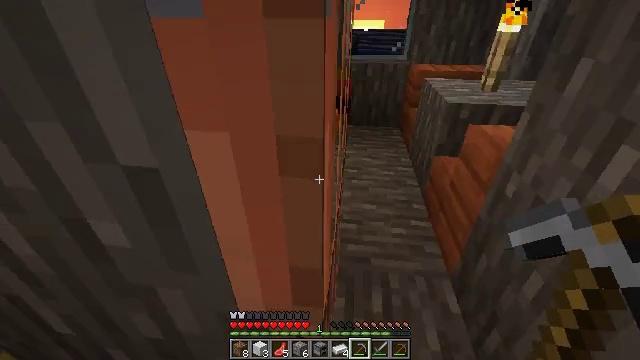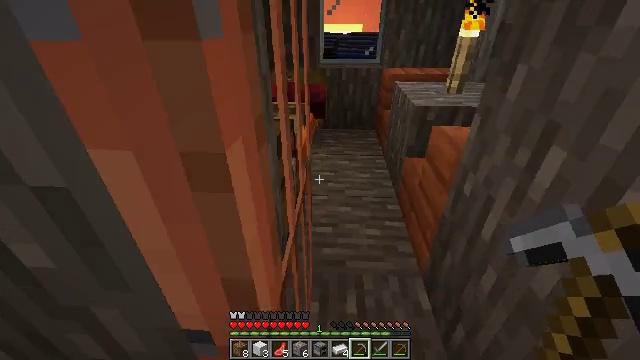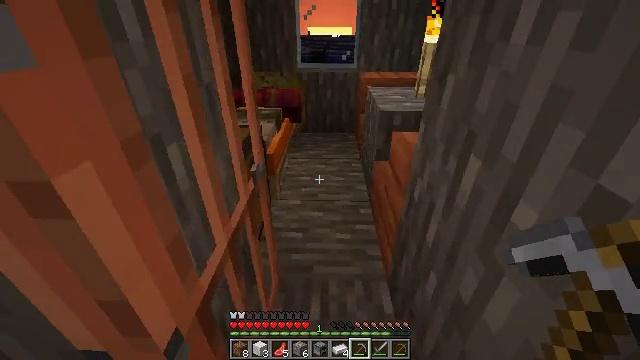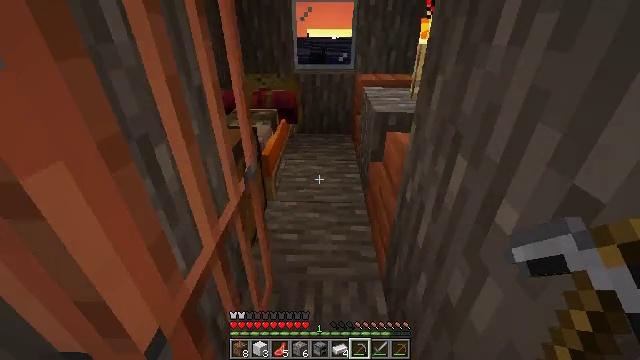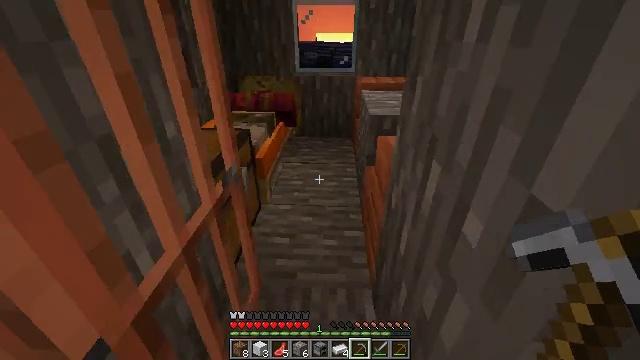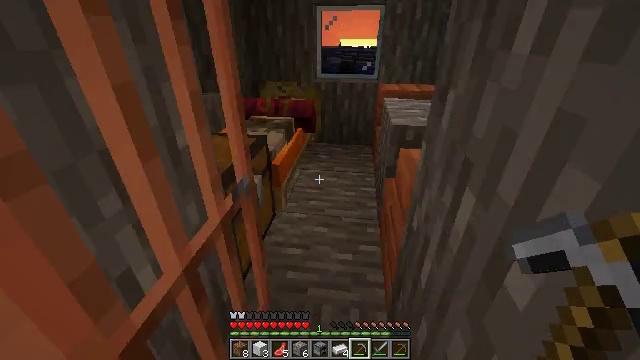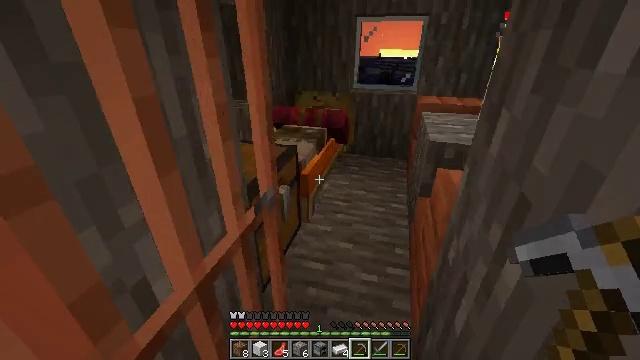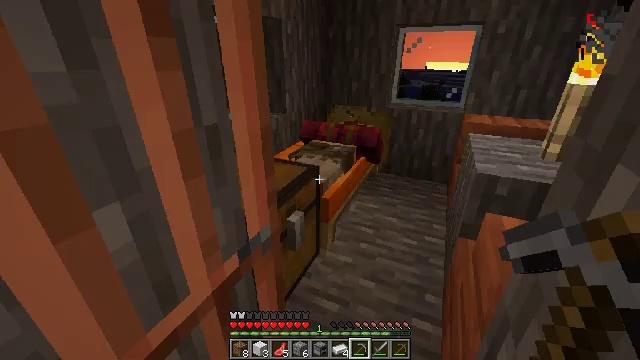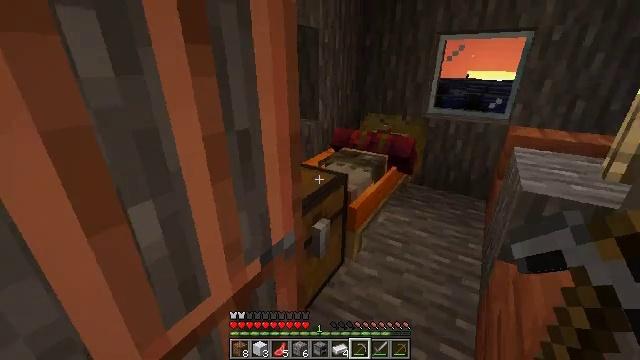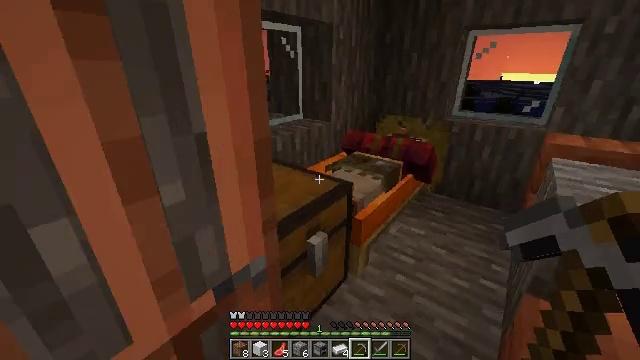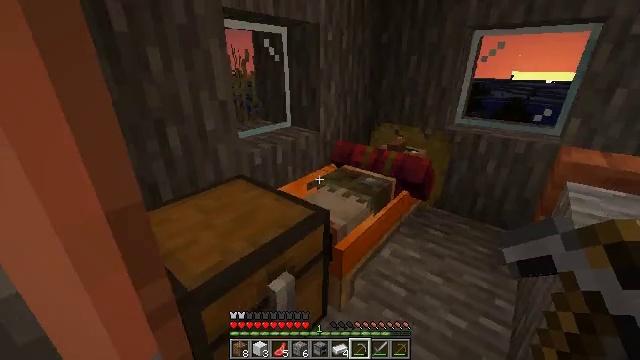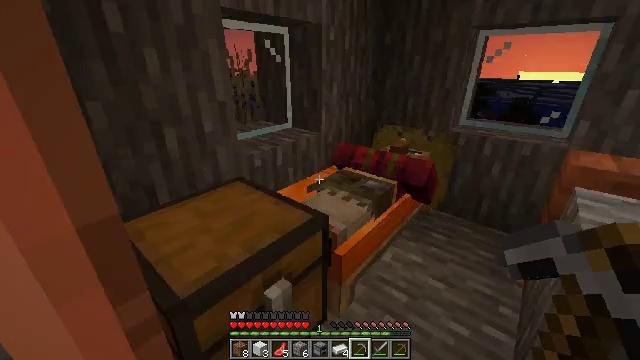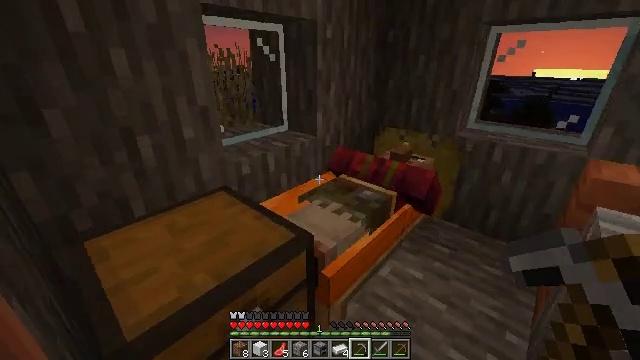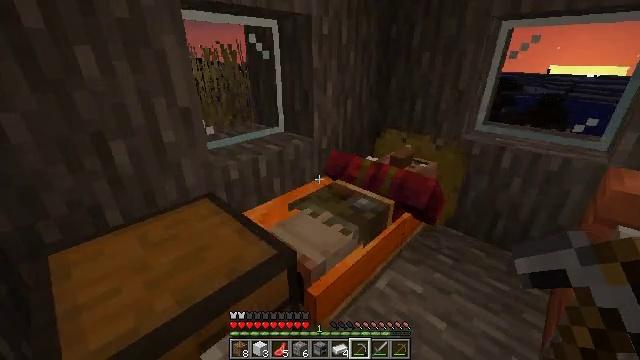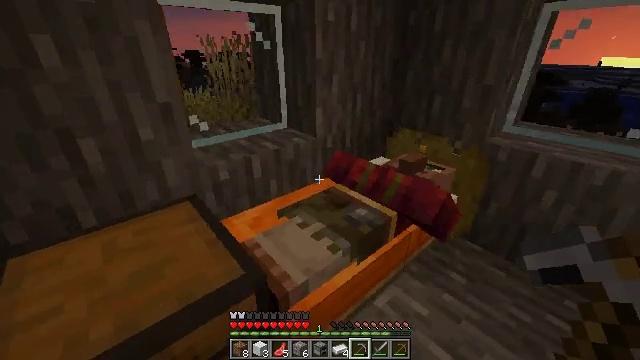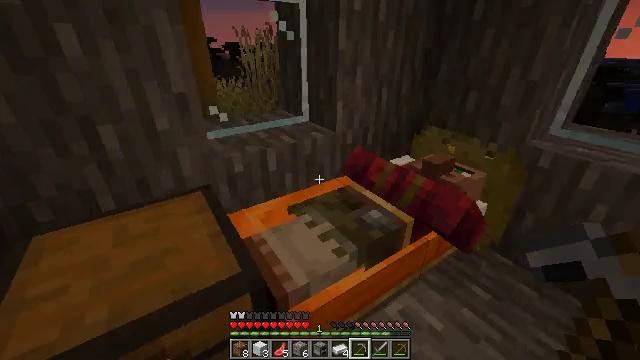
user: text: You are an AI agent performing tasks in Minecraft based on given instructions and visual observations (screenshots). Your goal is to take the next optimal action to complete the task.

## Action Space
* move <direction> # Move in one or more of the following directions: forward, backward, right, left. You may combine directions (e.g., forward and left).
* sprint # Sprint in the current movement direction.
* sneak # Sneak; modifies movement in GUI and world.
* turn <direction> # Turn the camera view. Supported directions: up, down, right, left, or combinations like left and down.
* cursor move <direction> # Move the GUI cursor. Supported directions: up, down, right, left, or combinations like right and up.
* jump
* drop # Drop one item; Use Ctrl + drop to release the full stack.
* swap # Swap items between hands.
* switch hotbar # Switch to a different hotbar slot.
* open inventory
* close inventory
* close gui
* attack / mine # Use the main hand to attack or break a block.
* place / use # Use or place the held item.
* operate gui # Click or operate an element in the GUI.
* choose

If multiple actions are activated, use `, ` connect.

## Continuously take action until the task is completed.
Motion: motion action
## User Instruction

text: Attack the orange bed to pick it up.
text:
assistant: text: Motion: move right, turn right
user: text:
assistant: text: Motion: move right, turn right
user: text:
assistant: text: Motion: move right
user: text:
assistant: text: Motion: move forward and move right, turn left
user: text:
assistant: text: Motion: move forward and move right, turn left
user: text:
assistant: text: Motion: move forward and move right, turn left and up
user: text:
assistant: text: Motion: move forward and move right, turn left and up
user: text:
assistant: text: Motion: move forward and move right, turn left and up
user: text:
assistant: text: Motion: move forward and move right, turn left
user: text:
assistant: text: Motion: move forward and move right, turn left
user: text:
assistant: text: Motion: move forward and move right
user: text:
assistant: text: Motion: move forward and move right, turn left
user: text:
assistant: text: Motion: move forward and move right, turn left
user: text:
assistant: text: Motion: move right, turn left and down
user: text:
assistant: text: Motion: turn left and down
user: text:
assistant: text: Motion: turn left and down
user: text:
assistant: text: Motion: turn left and down
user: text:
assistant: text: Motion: turn left and down
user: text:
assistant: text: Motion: turn left and down
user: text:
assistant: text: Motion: turn left and down
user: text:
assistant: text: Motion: turn left
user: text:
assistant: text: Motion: turn left
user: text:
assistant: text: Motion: no_op
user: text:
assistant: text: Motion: no_op
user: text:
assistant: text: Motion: use / place
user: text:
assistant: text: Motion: use / place
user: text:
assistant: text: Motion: use / place
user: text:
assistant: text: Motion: no_op
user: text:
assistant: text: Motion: turn up
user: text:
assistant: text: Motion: open gui